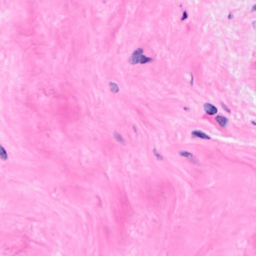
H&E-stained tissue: Breast